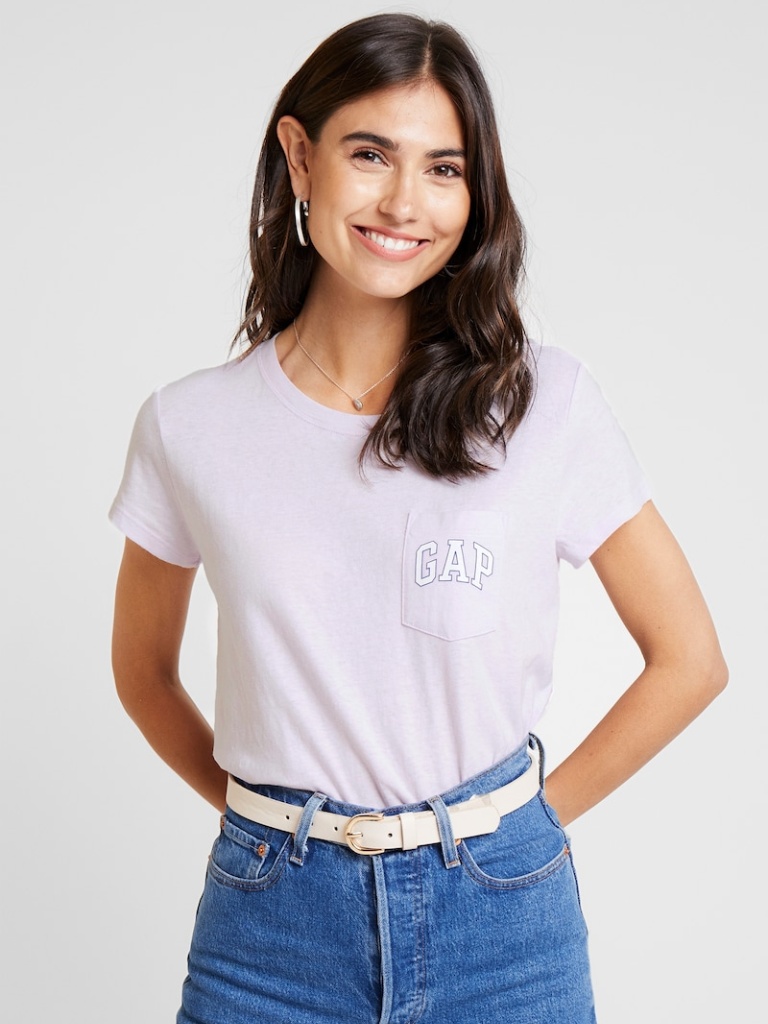
cotton relaxed short sleeve hip length Fully Tucked in crew t-shirt